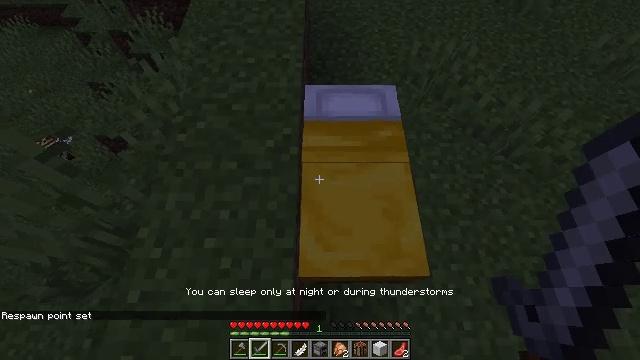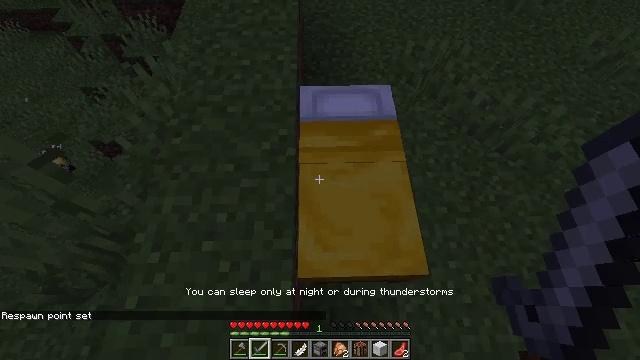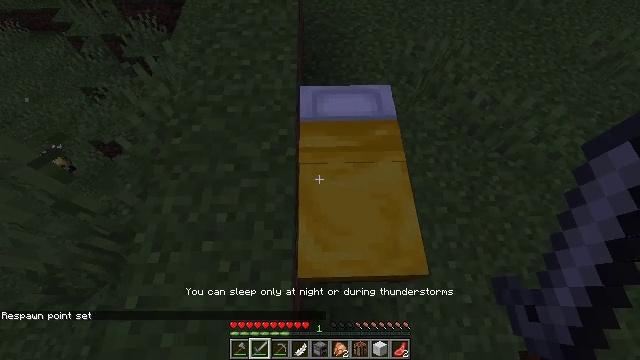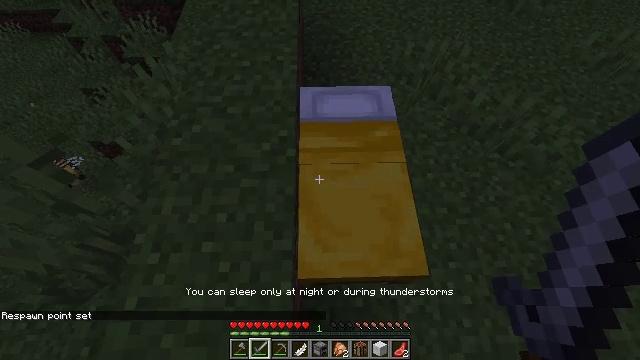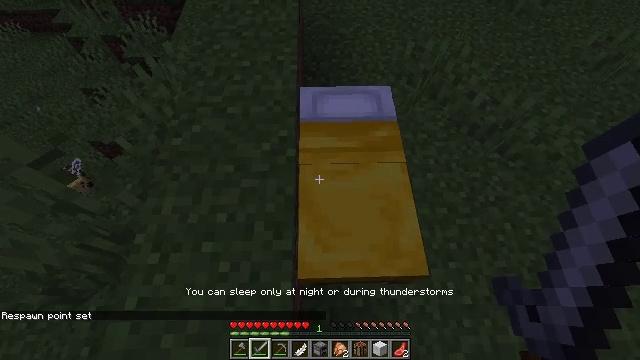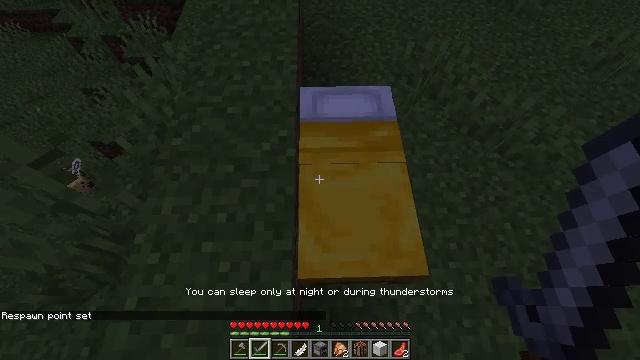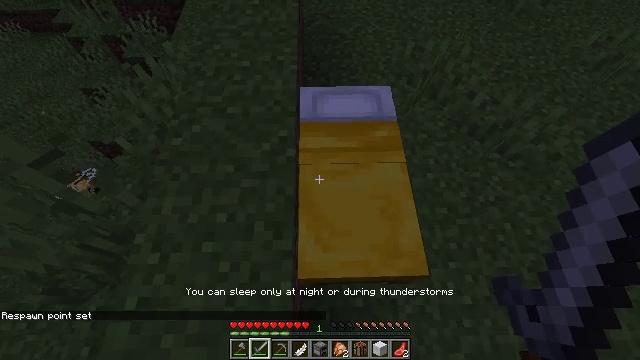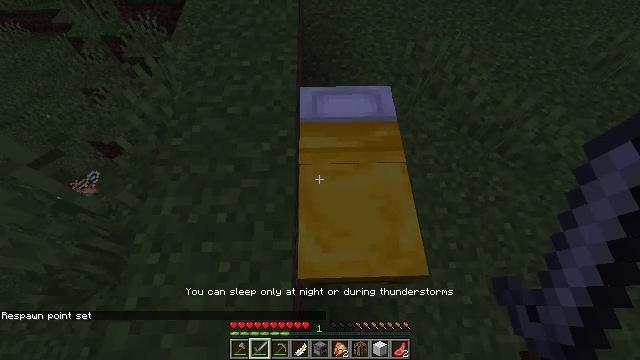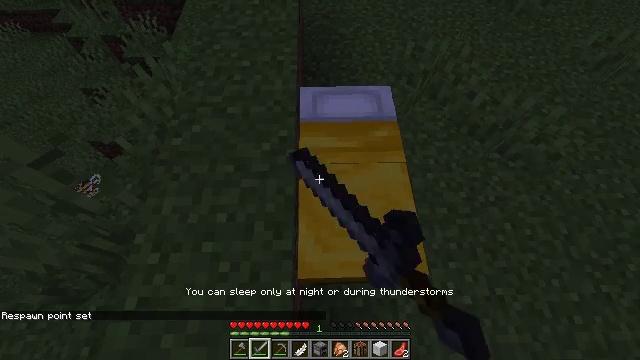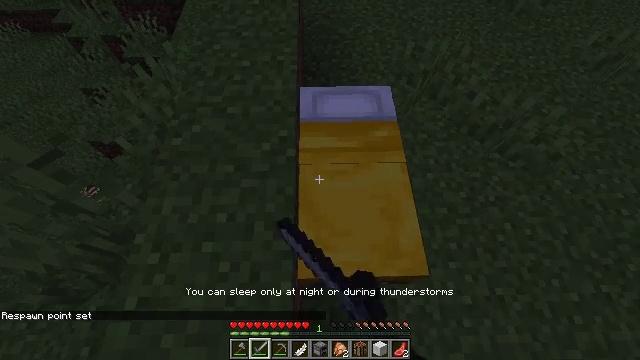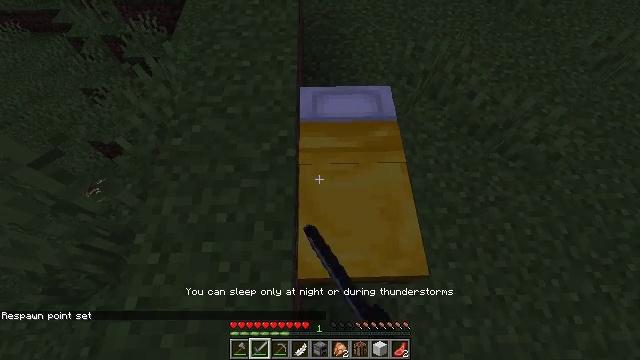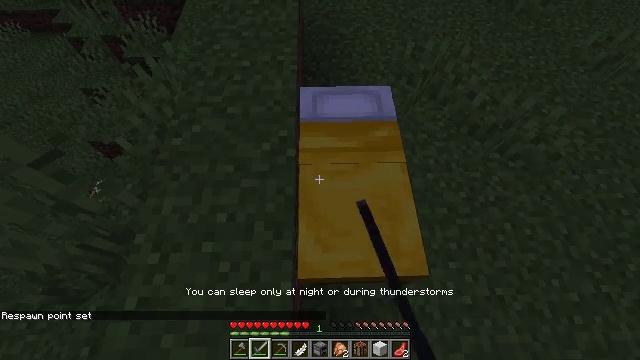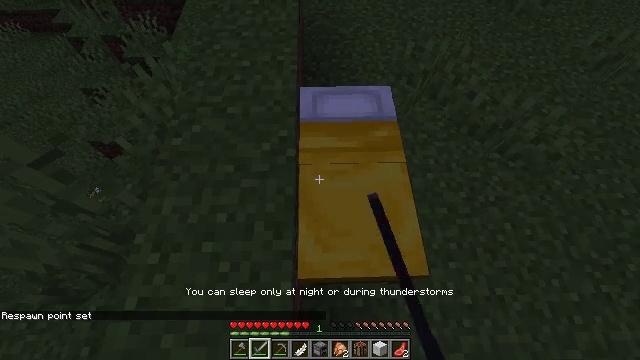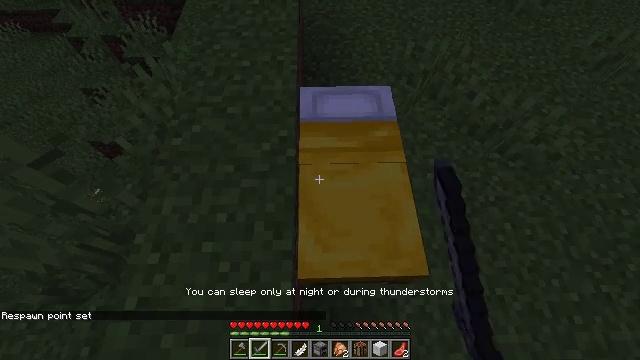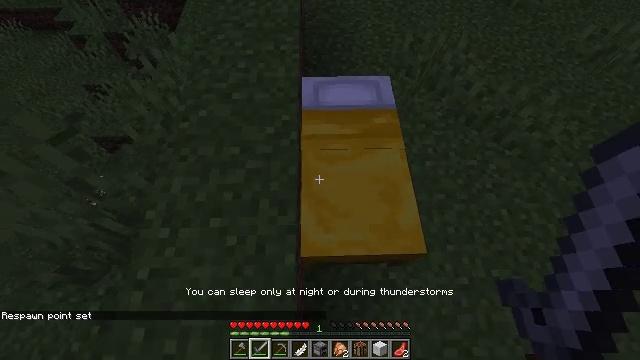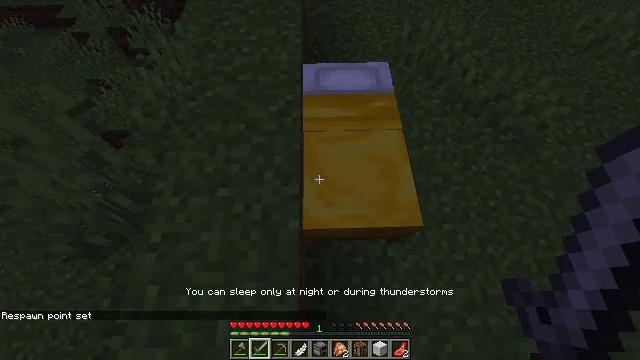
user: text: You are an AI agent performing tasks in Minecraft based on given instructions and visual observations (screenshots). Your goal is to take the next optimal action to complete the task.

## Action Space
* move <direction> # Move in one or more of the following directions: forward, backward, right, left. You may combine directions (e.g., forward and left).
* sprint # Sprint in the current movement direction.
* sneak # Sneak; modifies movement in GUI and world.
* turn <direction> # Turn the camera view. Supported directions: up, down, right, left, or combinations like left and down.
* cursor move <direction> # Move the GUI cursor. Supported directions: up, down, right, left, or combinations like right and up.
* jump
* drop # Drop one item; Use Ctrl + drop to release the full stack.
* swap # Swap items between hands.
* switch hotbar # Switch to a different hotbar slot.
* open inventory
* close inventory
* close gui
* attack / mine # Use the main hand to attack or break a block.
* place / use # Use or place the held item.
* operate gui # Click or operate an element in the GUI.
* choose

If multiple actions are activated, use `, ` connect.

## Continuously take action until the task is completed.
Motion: motion action
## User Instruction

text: Mine the yellow bed to pick it up.
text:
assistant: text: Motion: turn right
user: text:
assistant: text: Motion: use / place
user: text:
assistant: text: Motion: use / place
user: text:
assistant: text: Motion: use / place
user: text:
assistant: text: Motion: use / place
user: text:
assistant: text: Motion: no_op
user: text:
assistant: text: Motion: no_op
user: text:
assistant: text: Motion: no_op
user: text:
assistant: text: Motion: no_op
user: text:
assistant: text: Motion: no_op
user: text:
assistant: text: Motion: no_op
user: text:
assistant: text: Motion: no_op
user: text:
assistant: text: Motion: move back
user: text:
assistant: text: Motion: move back
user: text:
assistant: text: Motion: move back
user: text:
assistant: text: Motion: move back, use / place
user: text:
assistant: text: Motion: move back, use / place
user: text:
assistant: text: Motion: turn up, use / place
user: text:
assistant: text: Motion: turn up, use / place
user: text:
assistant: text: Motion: turn right and up
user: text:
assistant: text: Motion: turn right and up
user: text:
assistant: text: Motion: turn right and up
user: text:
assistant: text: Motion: no_op
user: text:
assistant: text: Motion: no_op
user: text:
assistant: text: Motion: use / place
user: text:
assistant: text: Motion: use / place
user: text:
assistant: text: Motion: use / place
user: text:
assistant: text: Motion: use / place
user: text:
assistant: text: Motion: no_op
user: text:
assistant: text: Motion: no_op